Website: walmart
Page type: newsletter-management
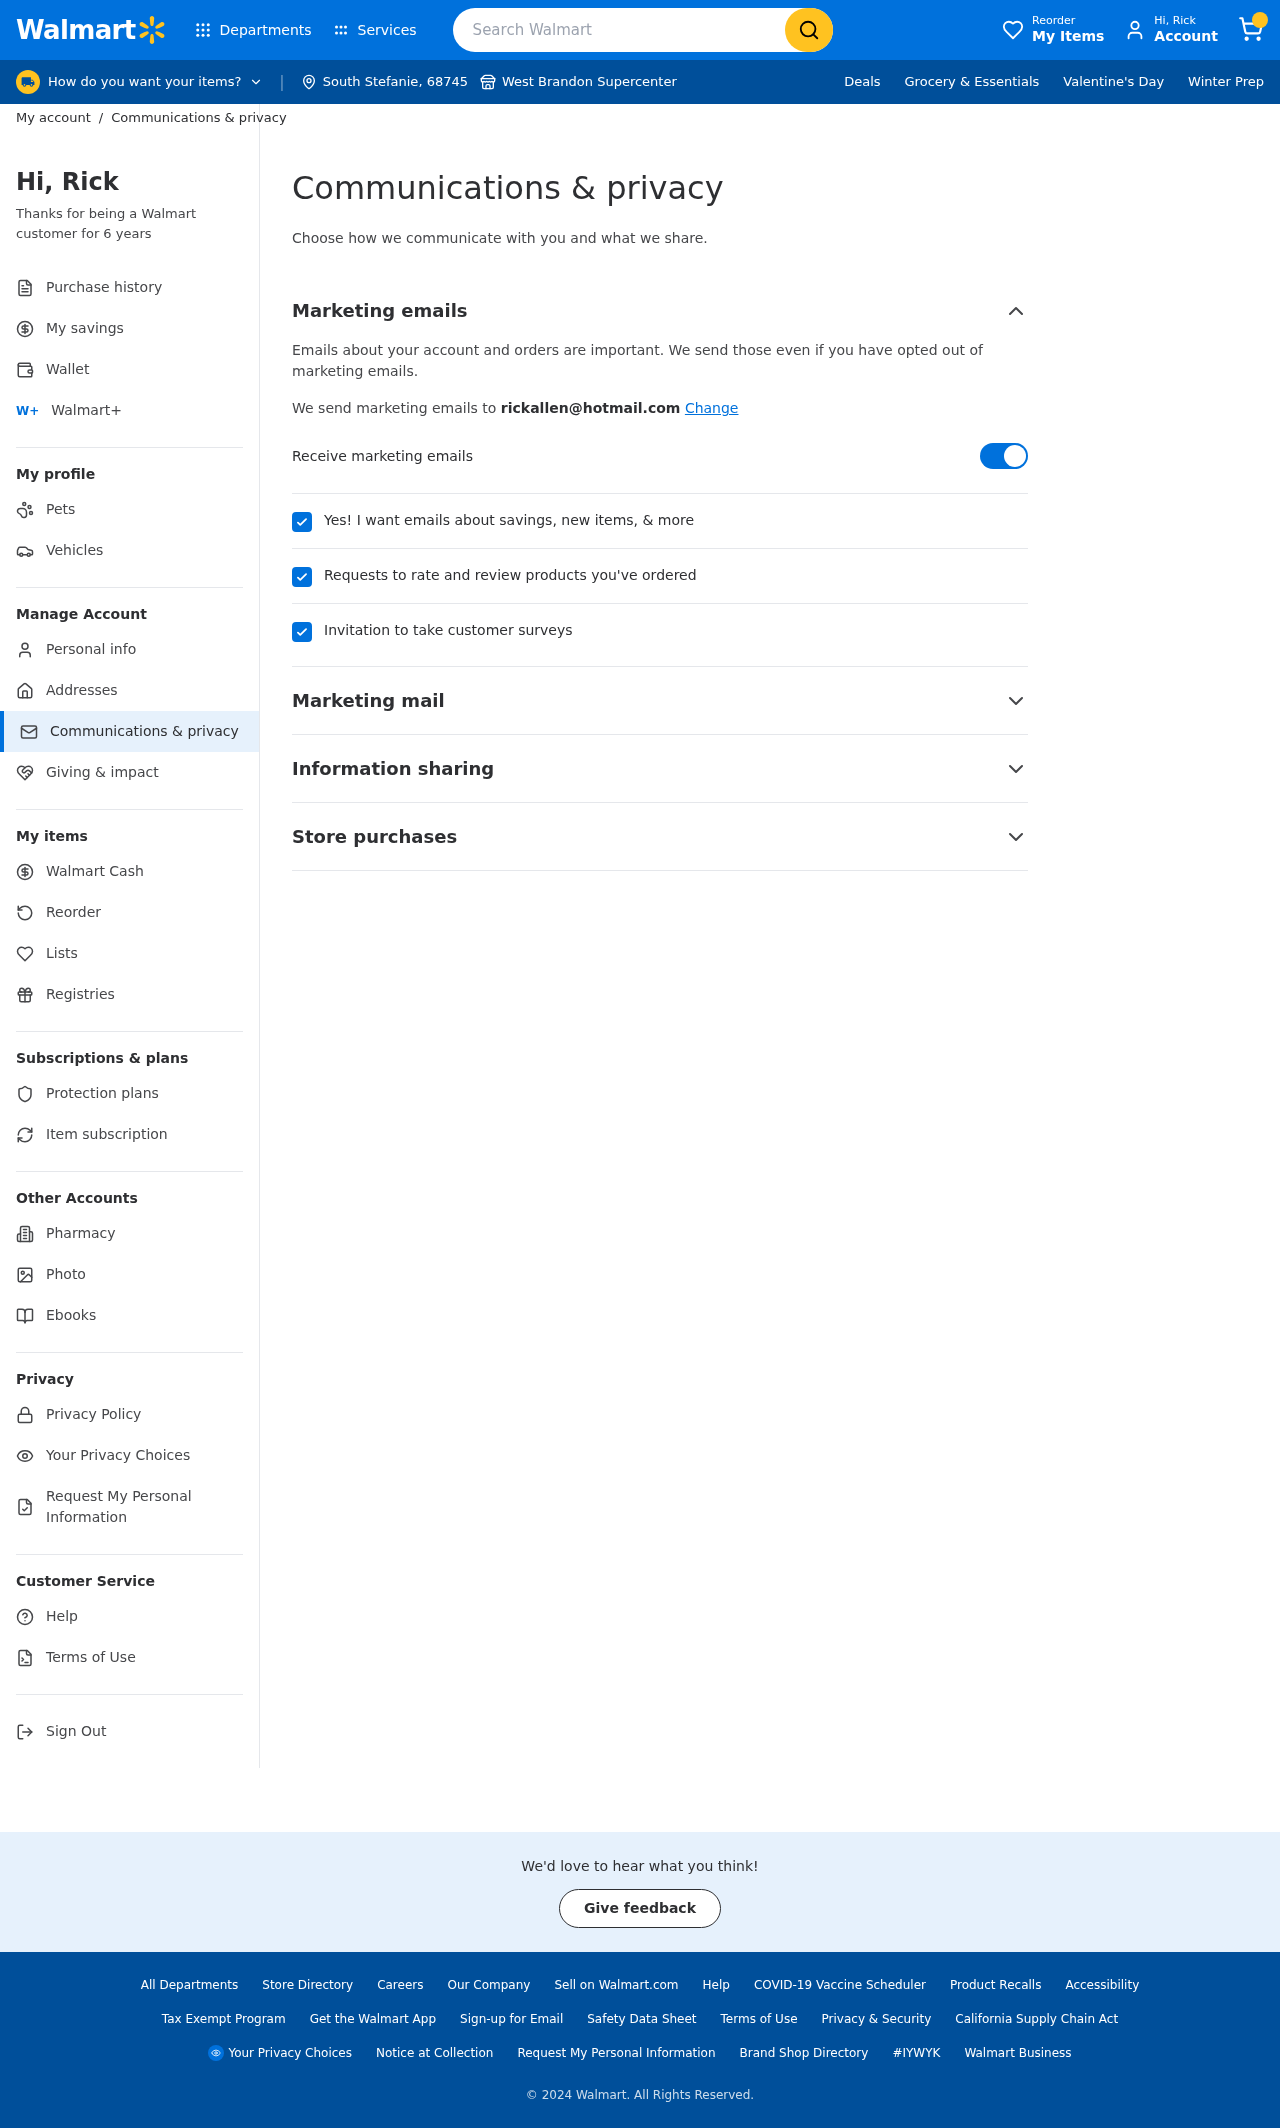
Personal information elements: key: PII_CITY
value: South Stefanie
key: PII_CITY2
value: West Brandon
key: PII_EMAIL
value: rickallen@hotmail.com
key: PII_FIRSTNAME
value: Rick
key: PII_POSTCODE
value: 68745
Search elements: key: HEADER_SEARCH
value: Search Walmart